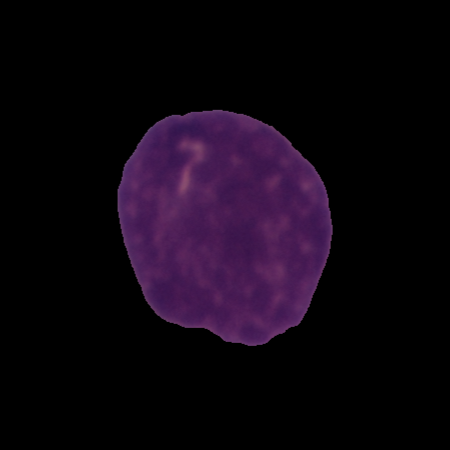
Label: cancer